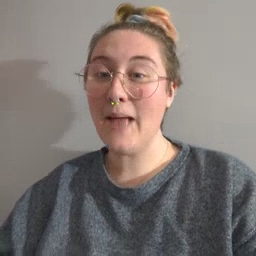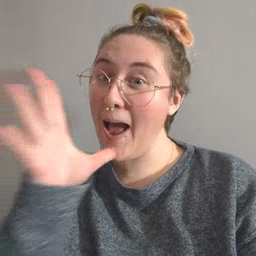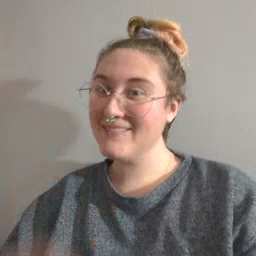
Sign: mom